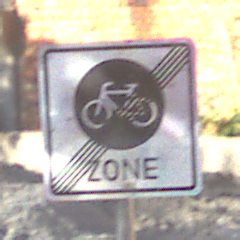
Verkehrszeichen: EndeFahrradzone
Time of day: MorningAfternoon
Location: Outdoor (Suburban)
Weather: PartlyCloudy
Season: NotSpecified
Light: Natural